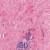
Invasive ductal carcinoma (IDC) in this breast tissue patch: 0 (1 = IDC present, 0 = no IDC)